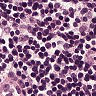
Metastatic tissue present: no